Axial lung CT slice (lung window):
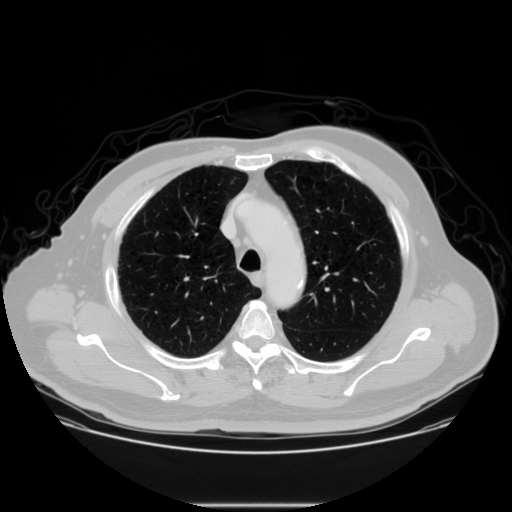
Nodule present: no